Question: What is displayed?
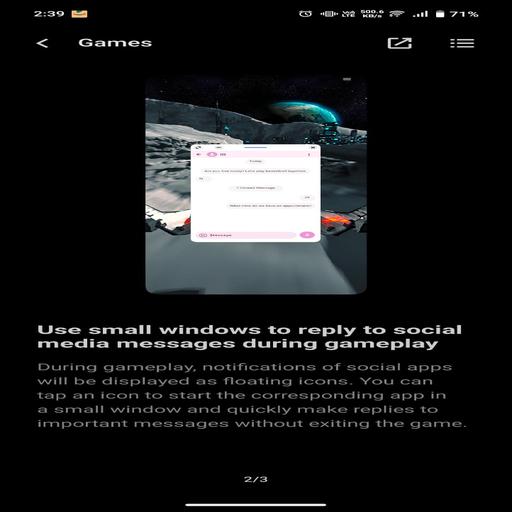
Answer: Floating icons